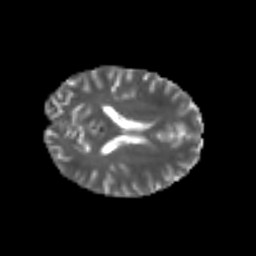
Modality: T2w
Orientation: axial
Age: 25
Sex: male
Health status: healthy